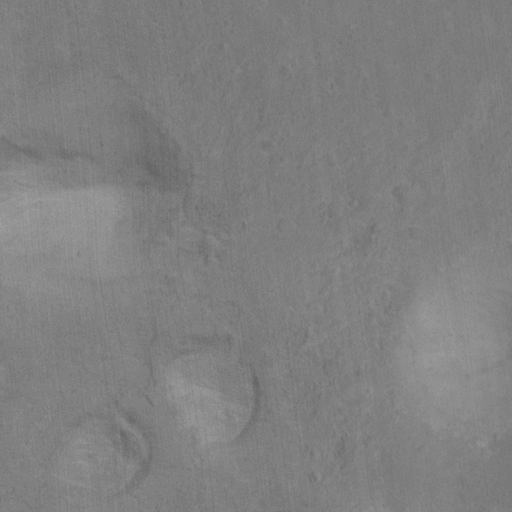
Classes present: Background, Cone